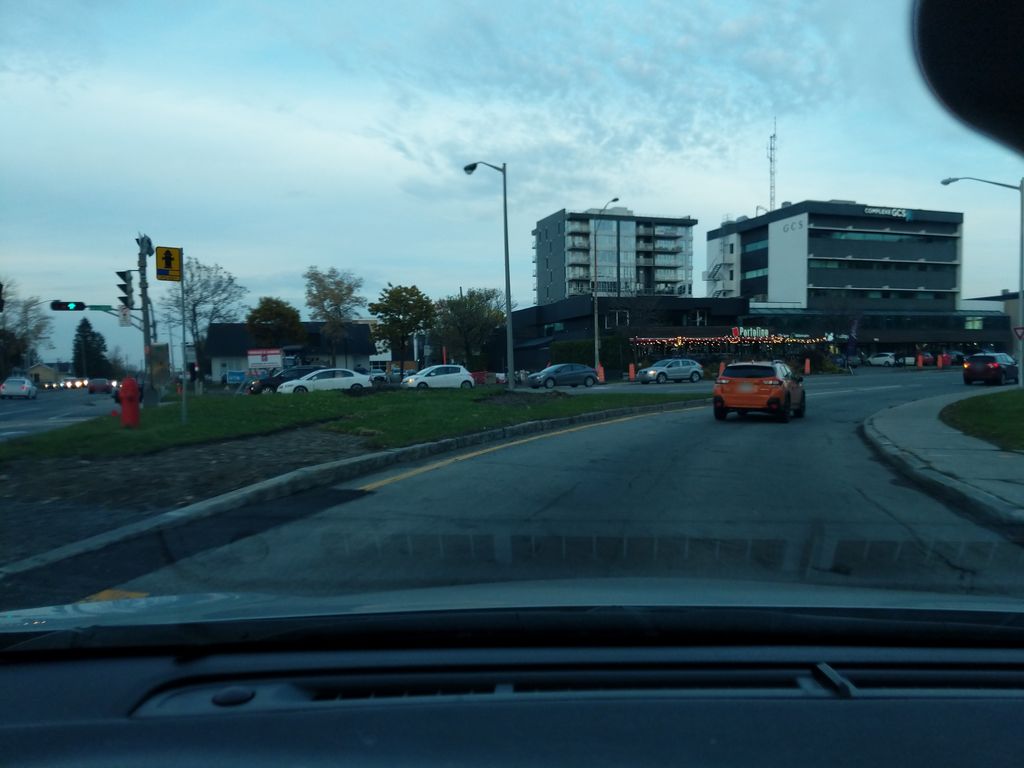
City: quebec_city